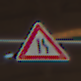
Verkehrszeichen: EinseitigVerengteFahrbahnRechts
Umgebung: Roofed, Suburban
Tageszeit: SunriseSunset
Wetter: Clear
Licht: Natural
Jahreszeit: NotSpecified
Kontrast: MediumContrast